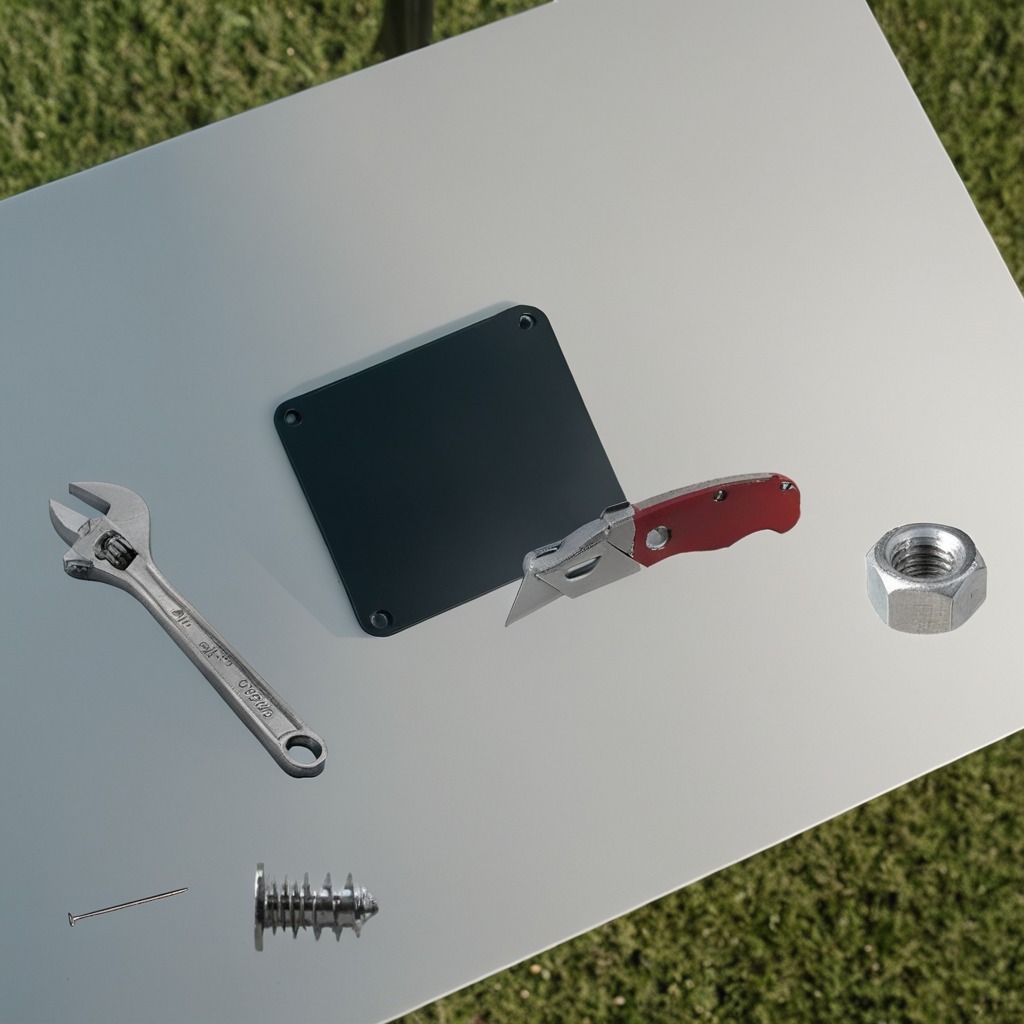
A utility knife, a metal machine screw, an iron nail, a metal nut, and a wrench are lying on the table.